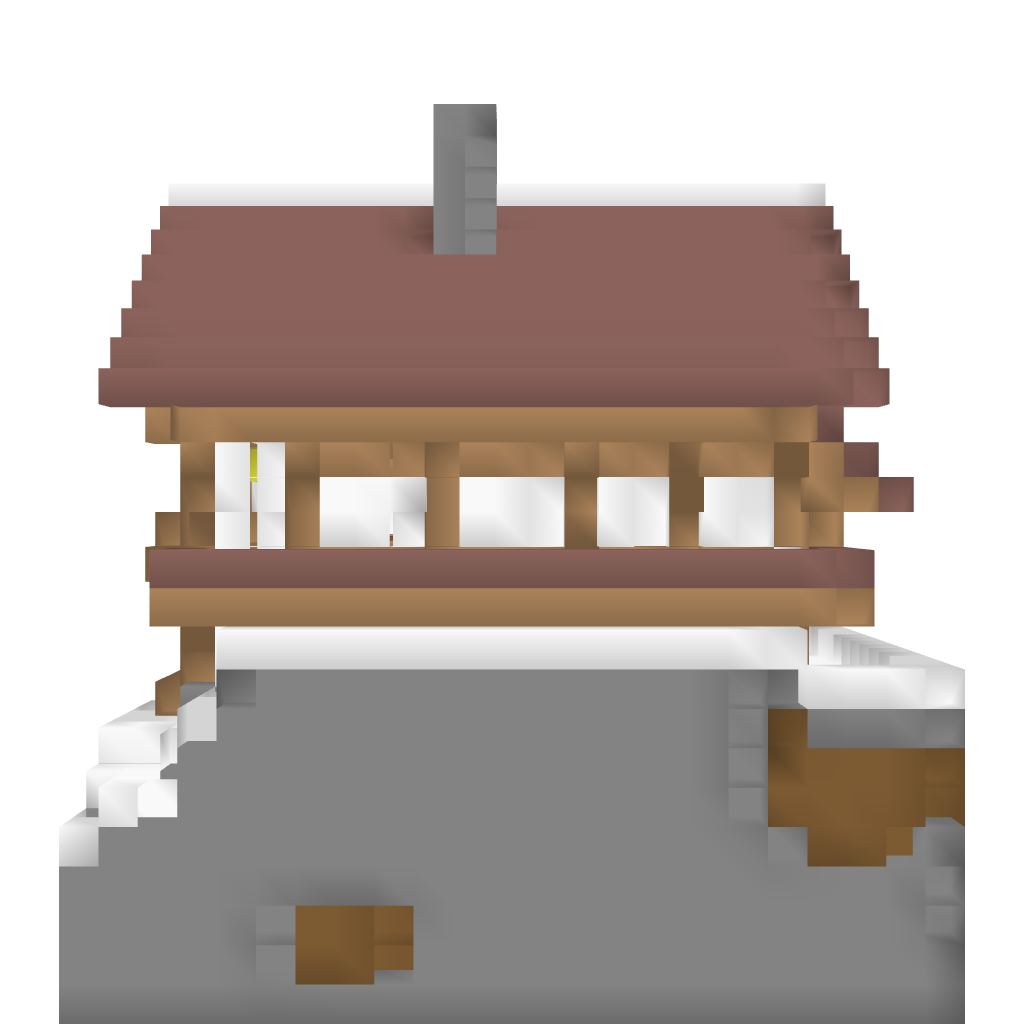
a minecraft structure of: Mountain chalet bad low quality